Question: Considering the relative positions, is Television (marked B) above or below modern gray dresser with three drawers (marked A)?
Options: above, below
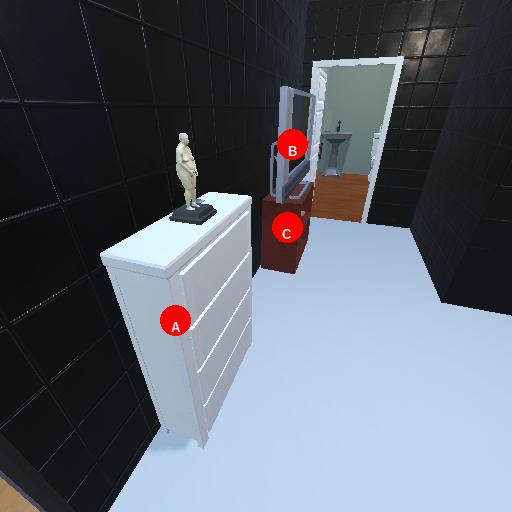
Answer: above